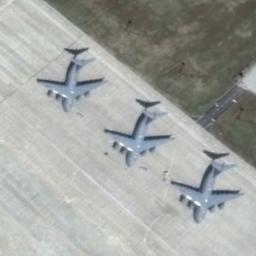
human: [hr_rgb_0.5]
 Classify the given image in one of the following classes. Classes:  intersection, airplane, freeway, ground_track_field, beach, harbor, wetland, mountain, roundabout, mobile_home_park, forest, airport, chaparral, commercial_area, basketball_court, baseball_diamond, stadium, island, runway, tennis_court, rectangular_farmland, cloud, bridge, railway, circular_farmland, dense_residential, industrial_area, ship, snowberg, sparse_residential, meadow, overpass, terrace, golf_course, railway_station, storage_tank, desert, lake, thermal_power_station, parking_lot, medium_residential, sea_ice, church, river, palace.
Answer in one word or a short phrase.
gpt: airplane